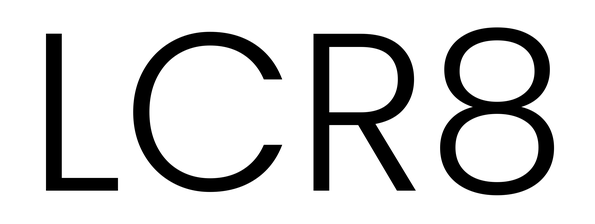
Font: Poppins-Light